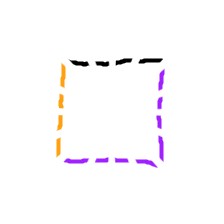
Shape: square